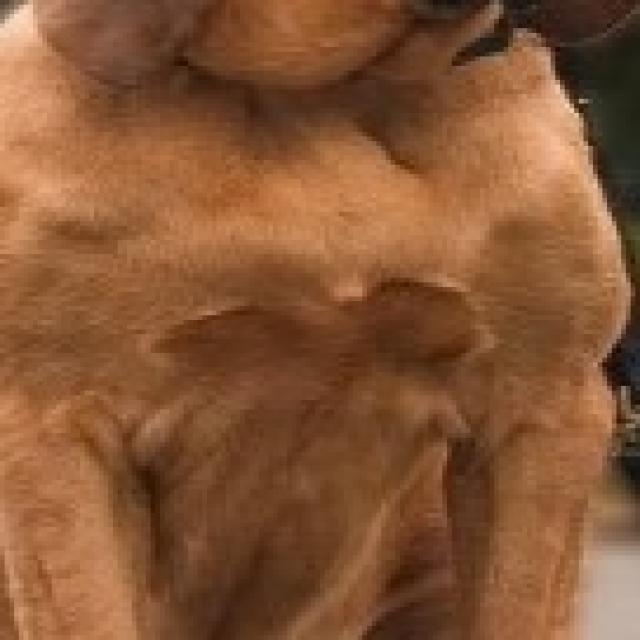
Healthy canine skin — no visible lesions, inflammation, or abnormalities. The skin and coat appear normal.